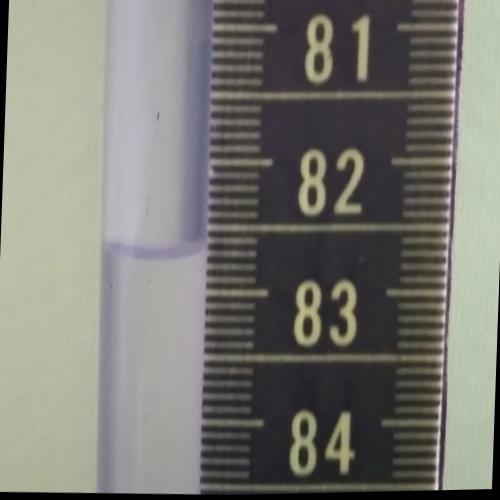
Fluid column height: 82.7 cm